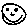
Label: smiley face